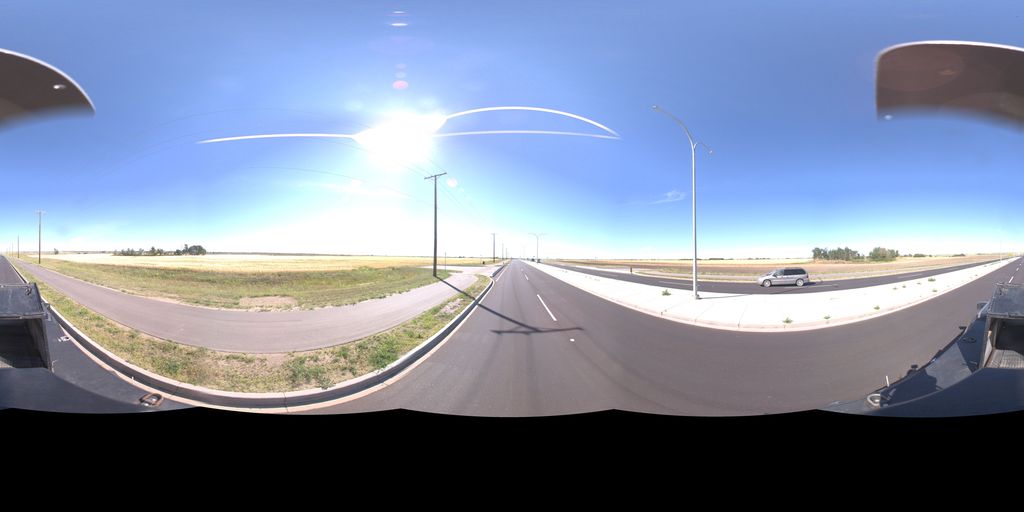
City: saskatoon